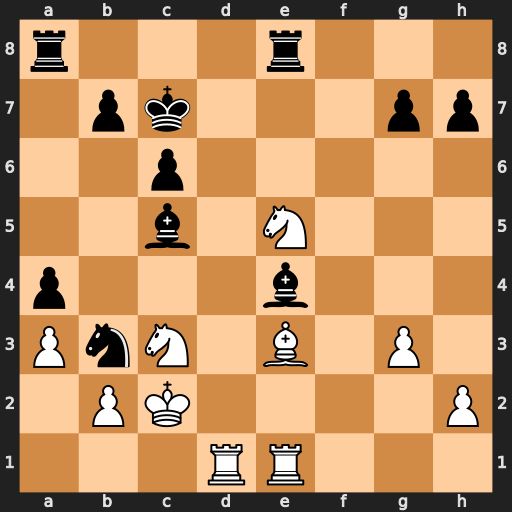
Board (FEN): r3r3/1pk3pp/2p5/2b1N3/p3b3/PnN1B1P1/1PK4P/3RR3
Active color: w
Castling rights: -
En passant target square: -
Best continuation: Nxe4 Bxe3 Rd7+